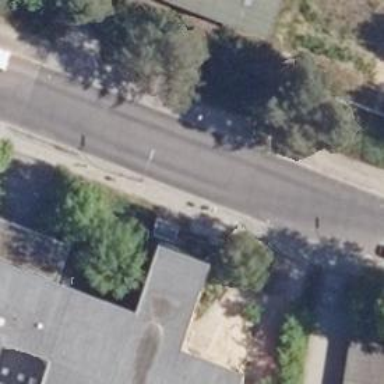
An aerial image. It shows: Tertiary road with asphalt surface.